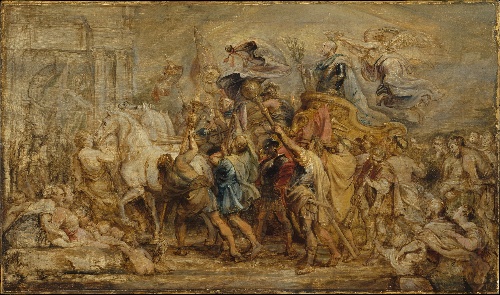
Title: The Triumph of Henry IV
Artist: Peter Paul Rubens
Artist bio: Flemish, Siegen 1577–1640 Antwerp
Date: ca. 1630
Object type: Painting, sketch
Classification: Paintings
Medium: Oil on wood
Dimensions: 19 1/2 x 32 7/8 in. (49.5 x 83.5 cm)
Department: European Paintings
Credit line: Rogers Fund, 1942
Accession year: 1942
Repository: Metropolitan Museum of Art, New York, NY
Tags: Kings|Men|Women|Horses|Chariots